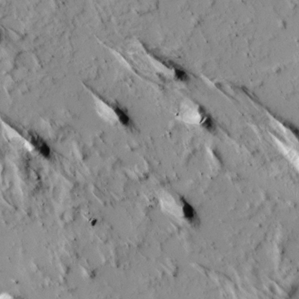
Label: non_frost